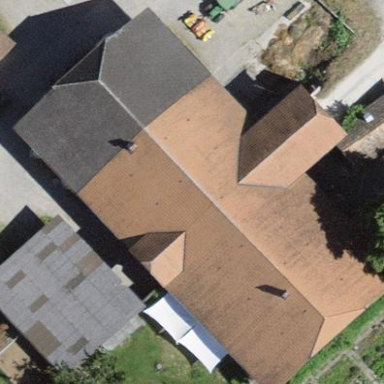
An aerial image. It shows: Farm building.